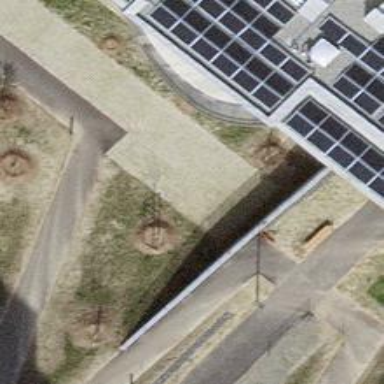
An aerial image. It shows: Pedestrian path with asphalt surface.